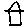
Label: house